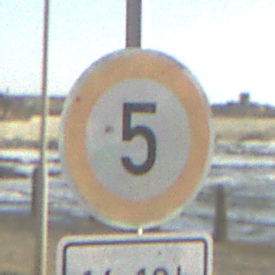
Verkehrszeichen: Geschwindigkeit5
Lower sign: ZeitangabenOhneBeschraenkungAufWochentage1
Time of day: MorningAfternoon
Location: Outdoor (Suburban)
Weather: PartlyCloudy
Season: NotSpecified
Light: Natural